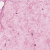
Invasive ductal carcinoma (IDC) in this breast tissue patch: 0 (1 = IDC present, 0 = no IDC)